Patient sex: F
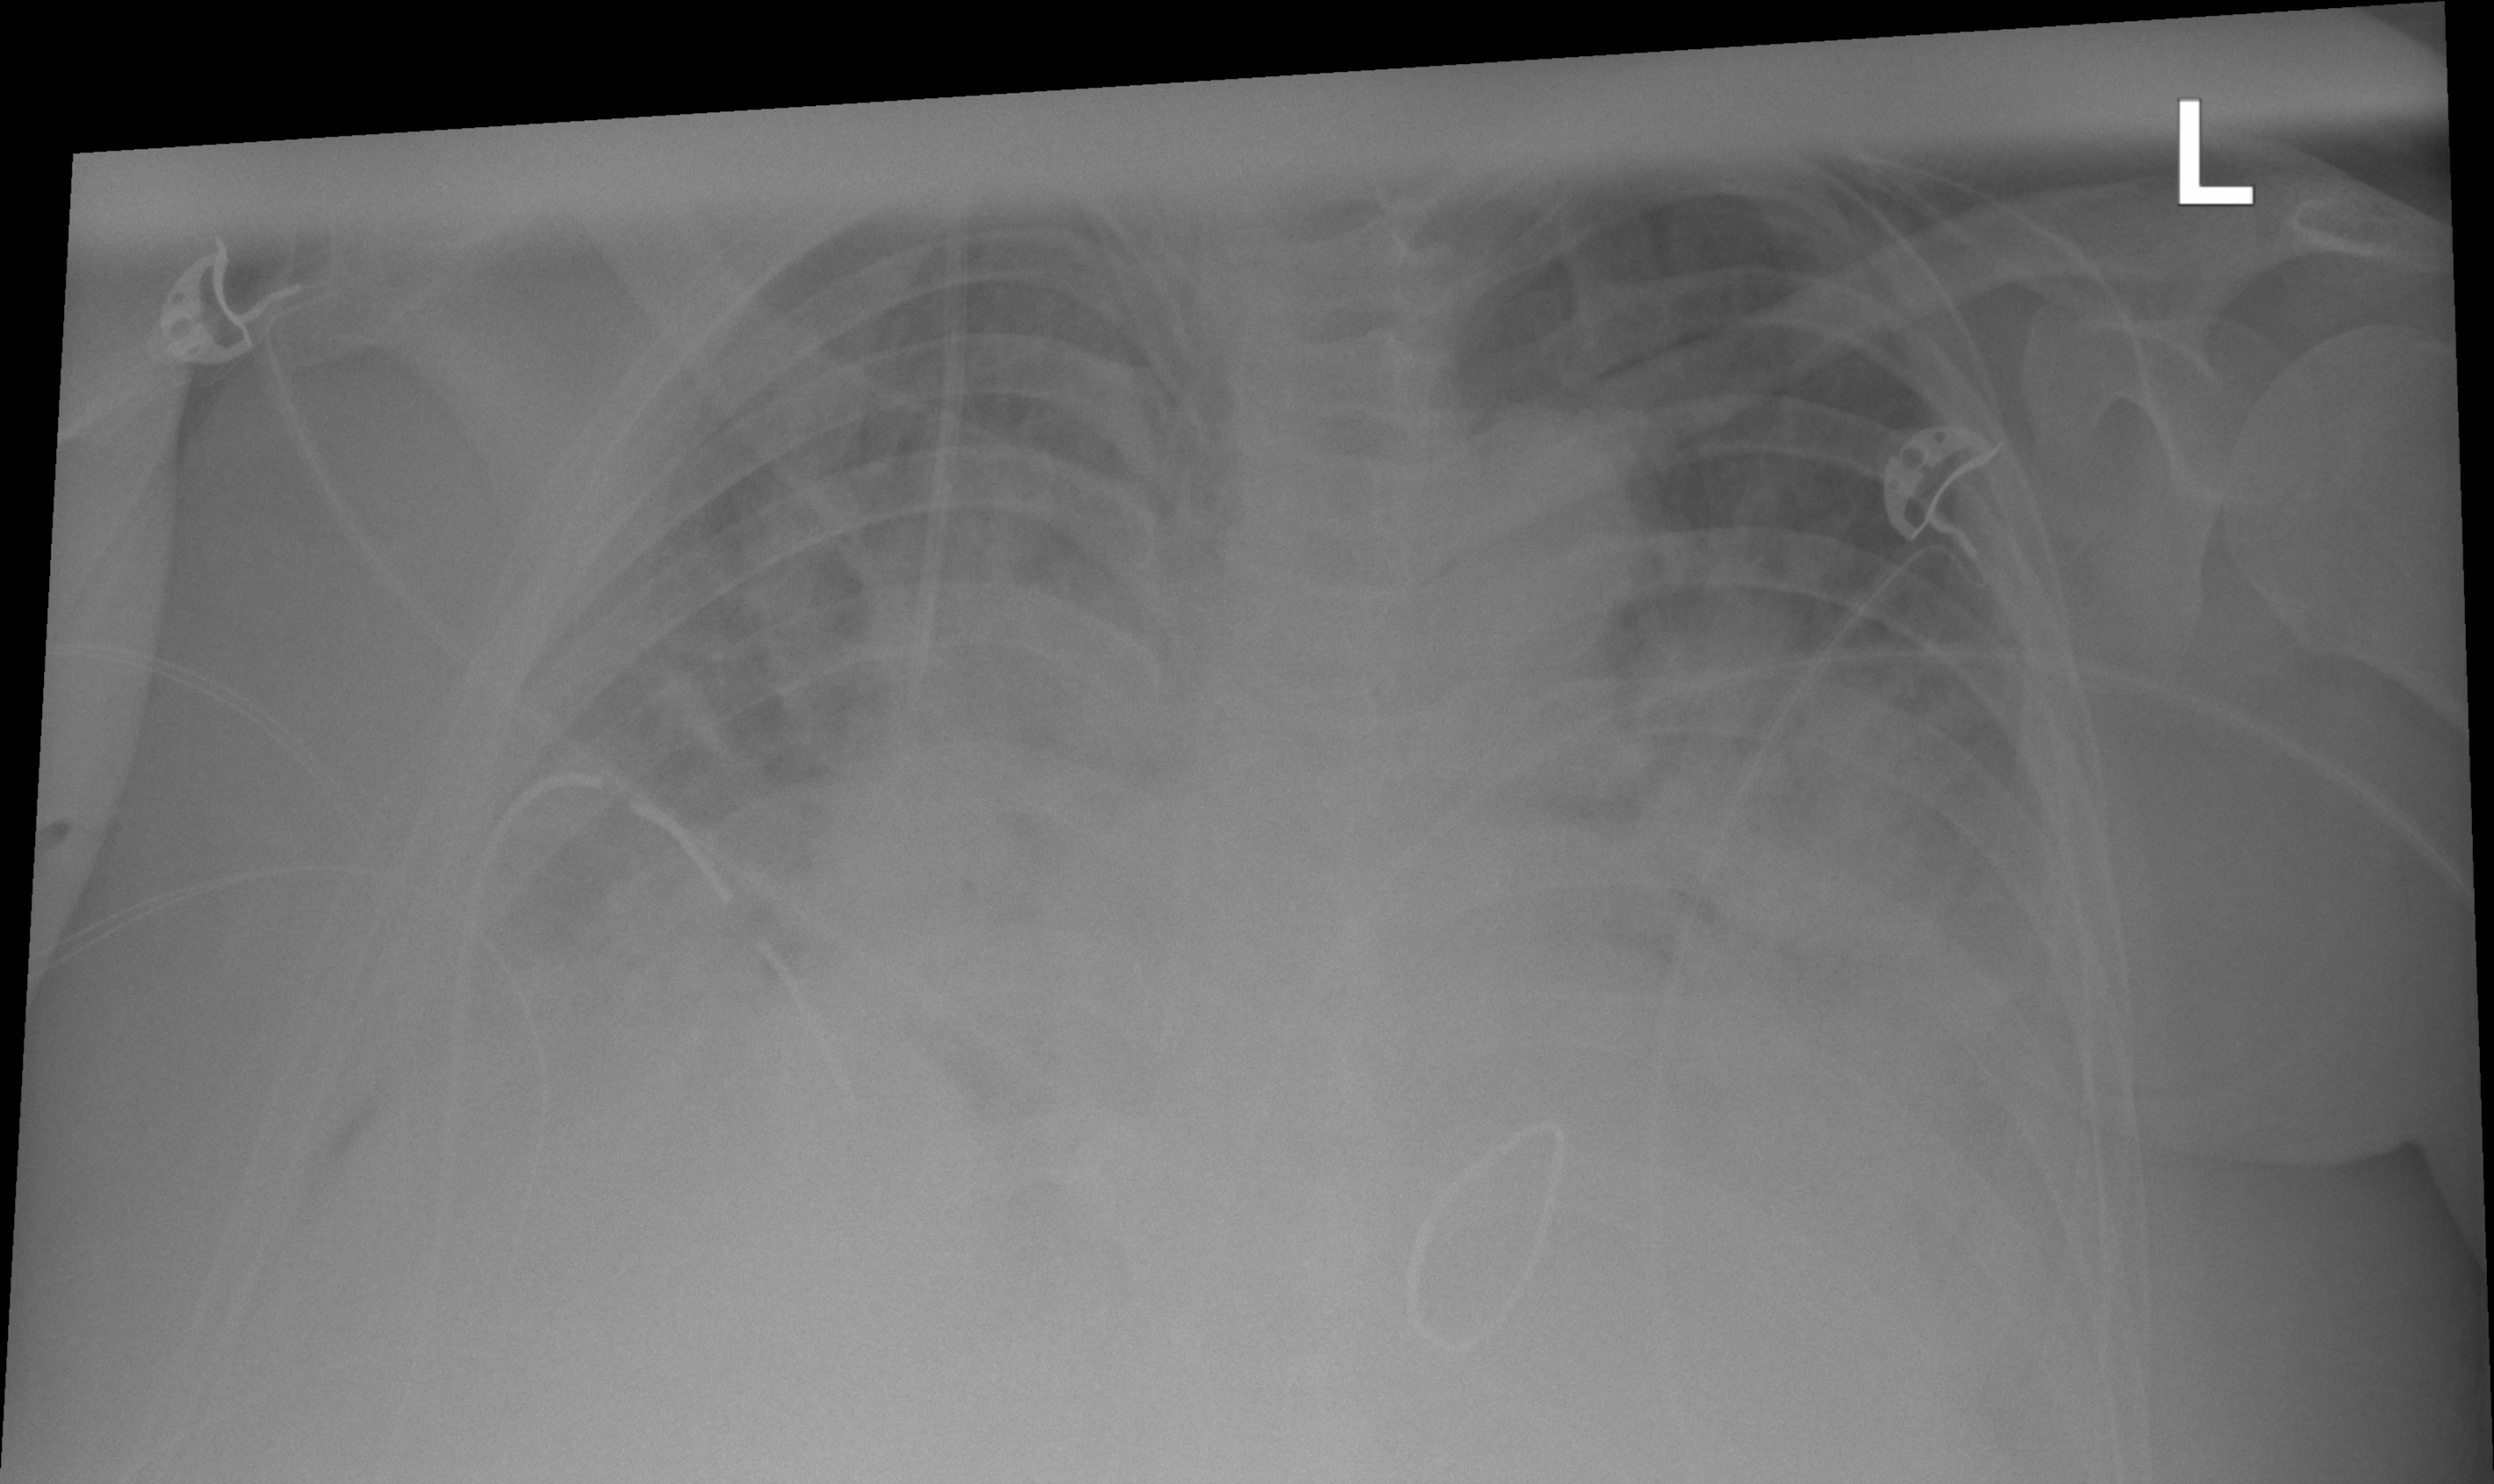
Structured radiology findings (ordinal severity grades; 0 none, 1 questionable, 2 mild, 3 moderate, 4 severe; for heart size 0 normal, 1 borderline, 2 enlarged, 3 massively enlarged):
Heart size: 2
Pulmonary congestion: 3
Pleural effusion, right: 2
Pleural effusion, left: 3
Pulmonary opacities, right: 3
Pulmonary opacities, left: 3
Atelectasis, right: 3
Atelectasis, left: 3